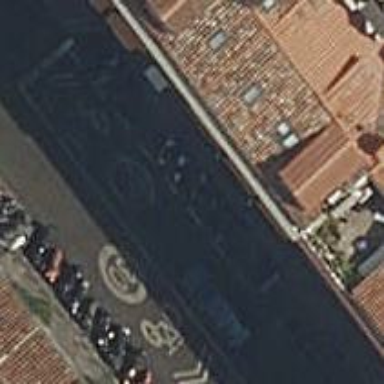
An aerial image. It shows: Motorcycle parking area.